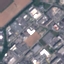
Land use / land cover class: Industrial